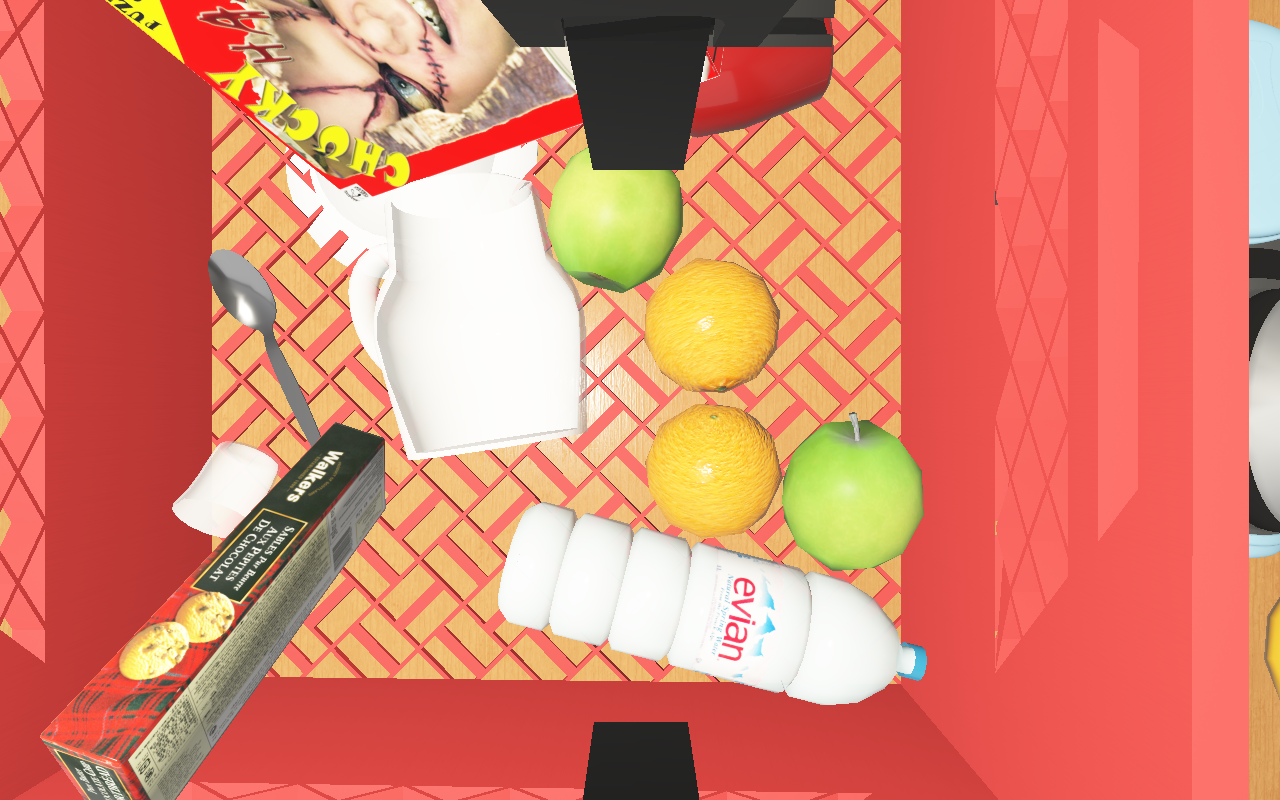
Objects in the scene:
water bottle
orange
orange
plate
wineglass
jam jar
cereal box
cereal box